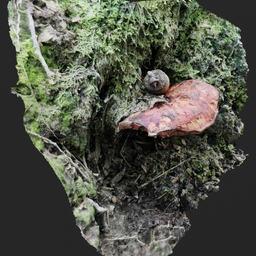
Label: nature